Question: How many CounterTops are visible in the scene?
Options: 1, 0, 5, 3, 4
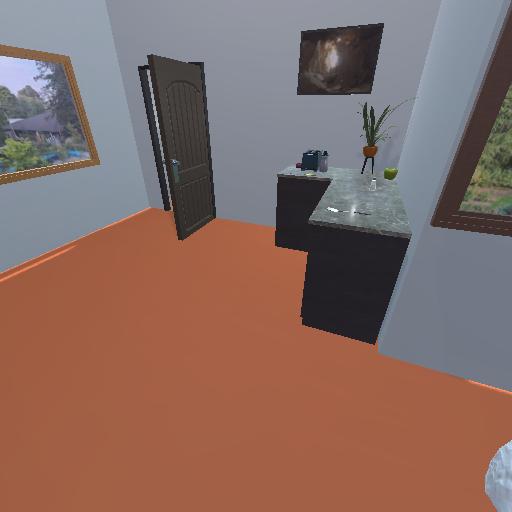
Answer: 1